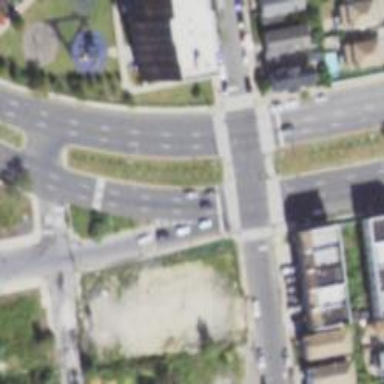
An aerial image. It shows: Footway that serves as traffic island.